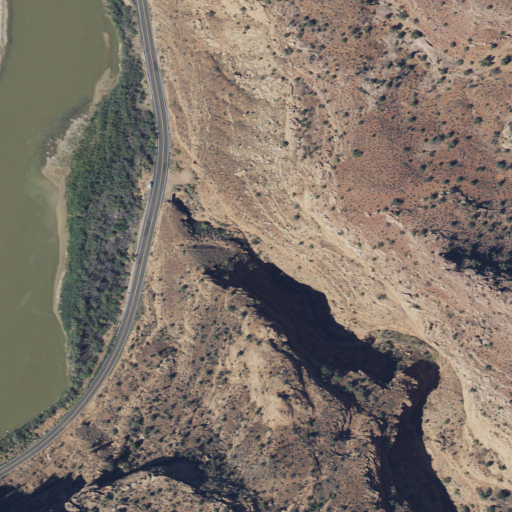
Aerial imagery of valley in Utah named Pole Canyon containing shrub, open water, low intensity development, evergreen forest, medium intensity development, woody wetlands, grassland, and open development